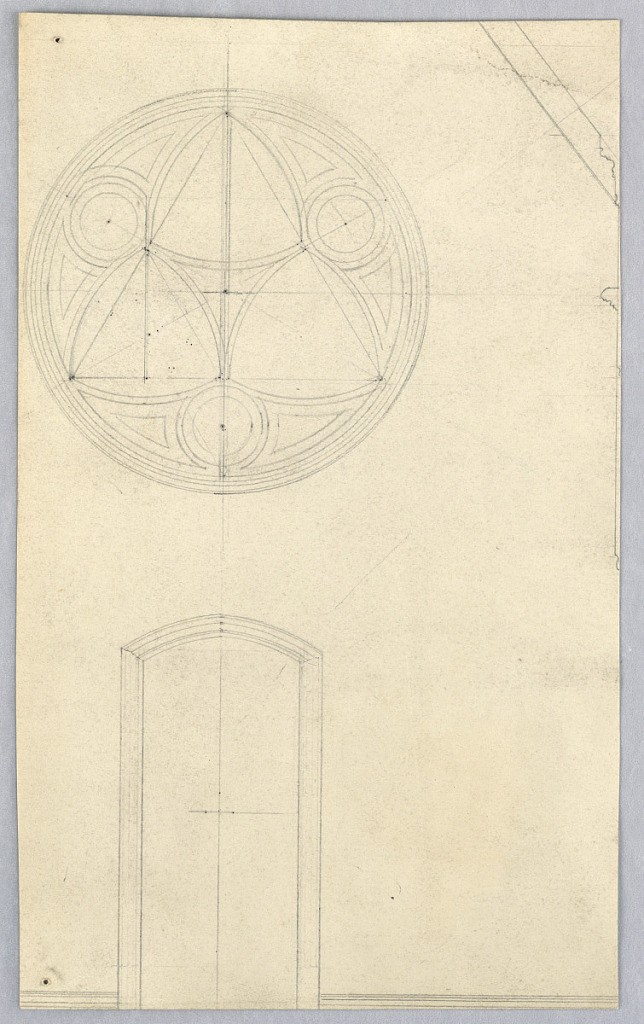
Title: Facade of a Gothic Church
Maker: Francis Augustus Lathrop, American, 1849–1909
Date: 1893–94
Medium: Graphite on paper
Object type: Drawing
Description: A low narrow door with plain mouldings and a rose window are shown. Part of other details, at right. Verso: Sketch for the head of a woman, recumbent, facing upward, shown from the right cheek, sketched in black crayon.